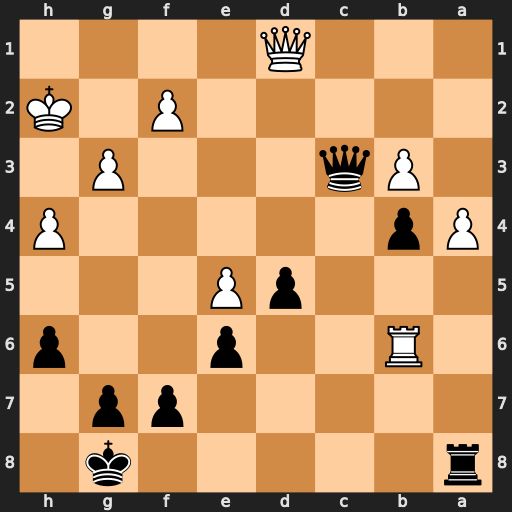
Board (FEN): r5k1/5pp1/1R2p2p/3pP3/Pp5P/1Pq3P1/5P1K/3Q4
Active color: b
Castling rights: -
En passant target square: -
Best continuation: Qc5 Rd6 Qxf2+